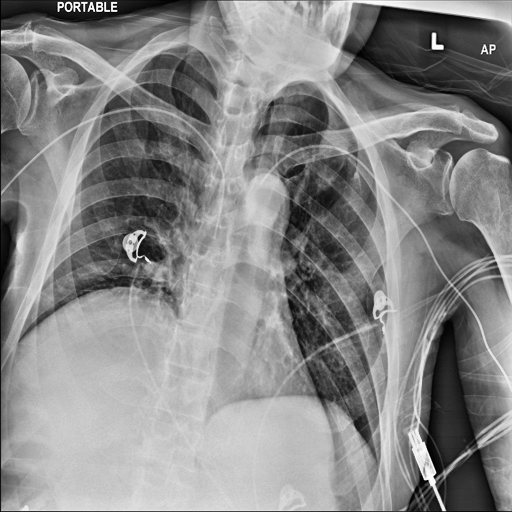
Finding: NORMAL